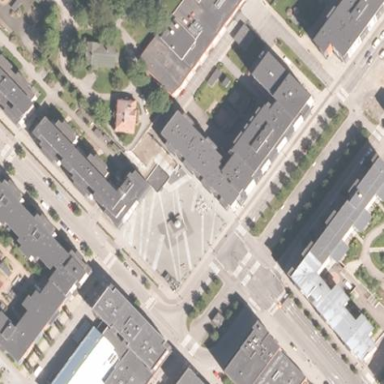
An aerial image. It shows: Pedestrian square with sett surface.